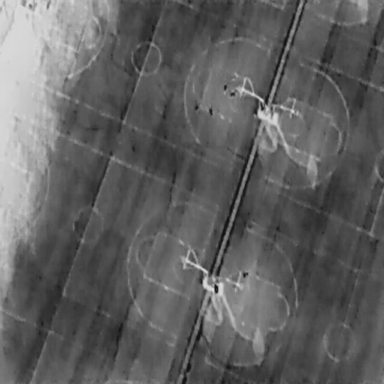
There are six People in the infrared image.